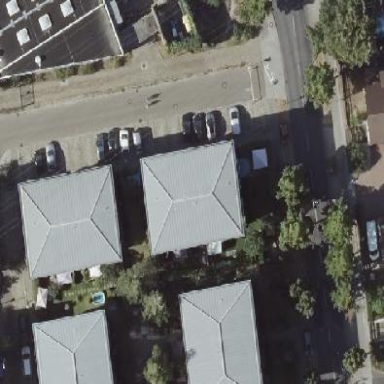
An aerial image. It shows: Maroon apartment building with hipped grey roof.